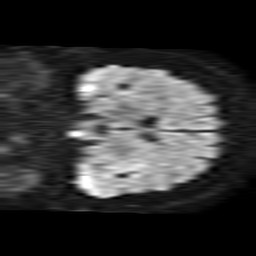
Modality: TRACE
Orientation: coronal
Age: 57
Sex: female
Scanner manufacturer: philips
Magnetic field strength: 1.5 T
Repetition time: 3.4 s
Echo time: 0.06922 s